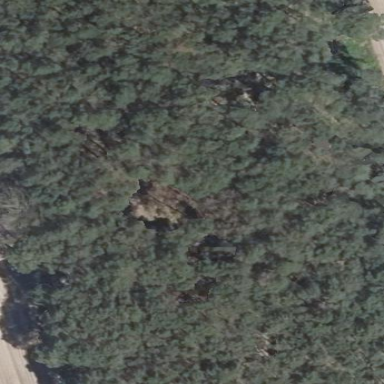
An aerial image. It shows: Forest area.